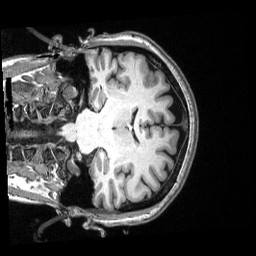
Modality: T1w
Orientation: coronal
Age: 44
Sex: female
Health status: healthy
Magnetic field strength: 3 T
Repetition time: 2.53 s
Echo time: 0.00331 s